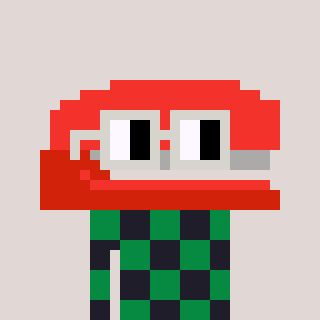
a pixel art character with square light gray glasses, a stapler-shaped head and a grayscale-colored body on a warm background